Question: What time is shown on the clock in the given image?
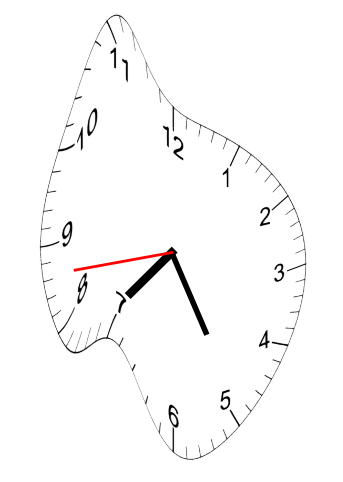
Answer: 07:24:43